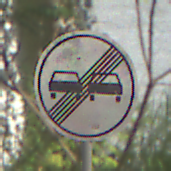
Verkehrszeichen: EndeUeberholverbot
Umgebung: Outdoor, Suburban
Tageszeit: Midday
Wetter: Clear
Licht: Natural
Jahreszeit: NotSpecified
Kontrast: HighContrast